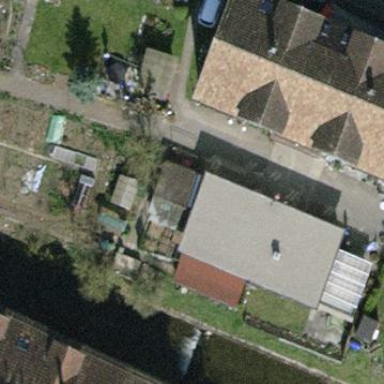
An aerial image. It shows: Shed building.